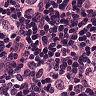
Metastatic tissue present: yes